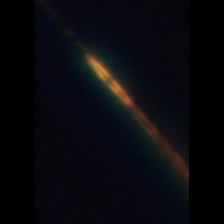
Taxon: Psuedo-nitzschia
Group: Diatoms